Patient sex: F
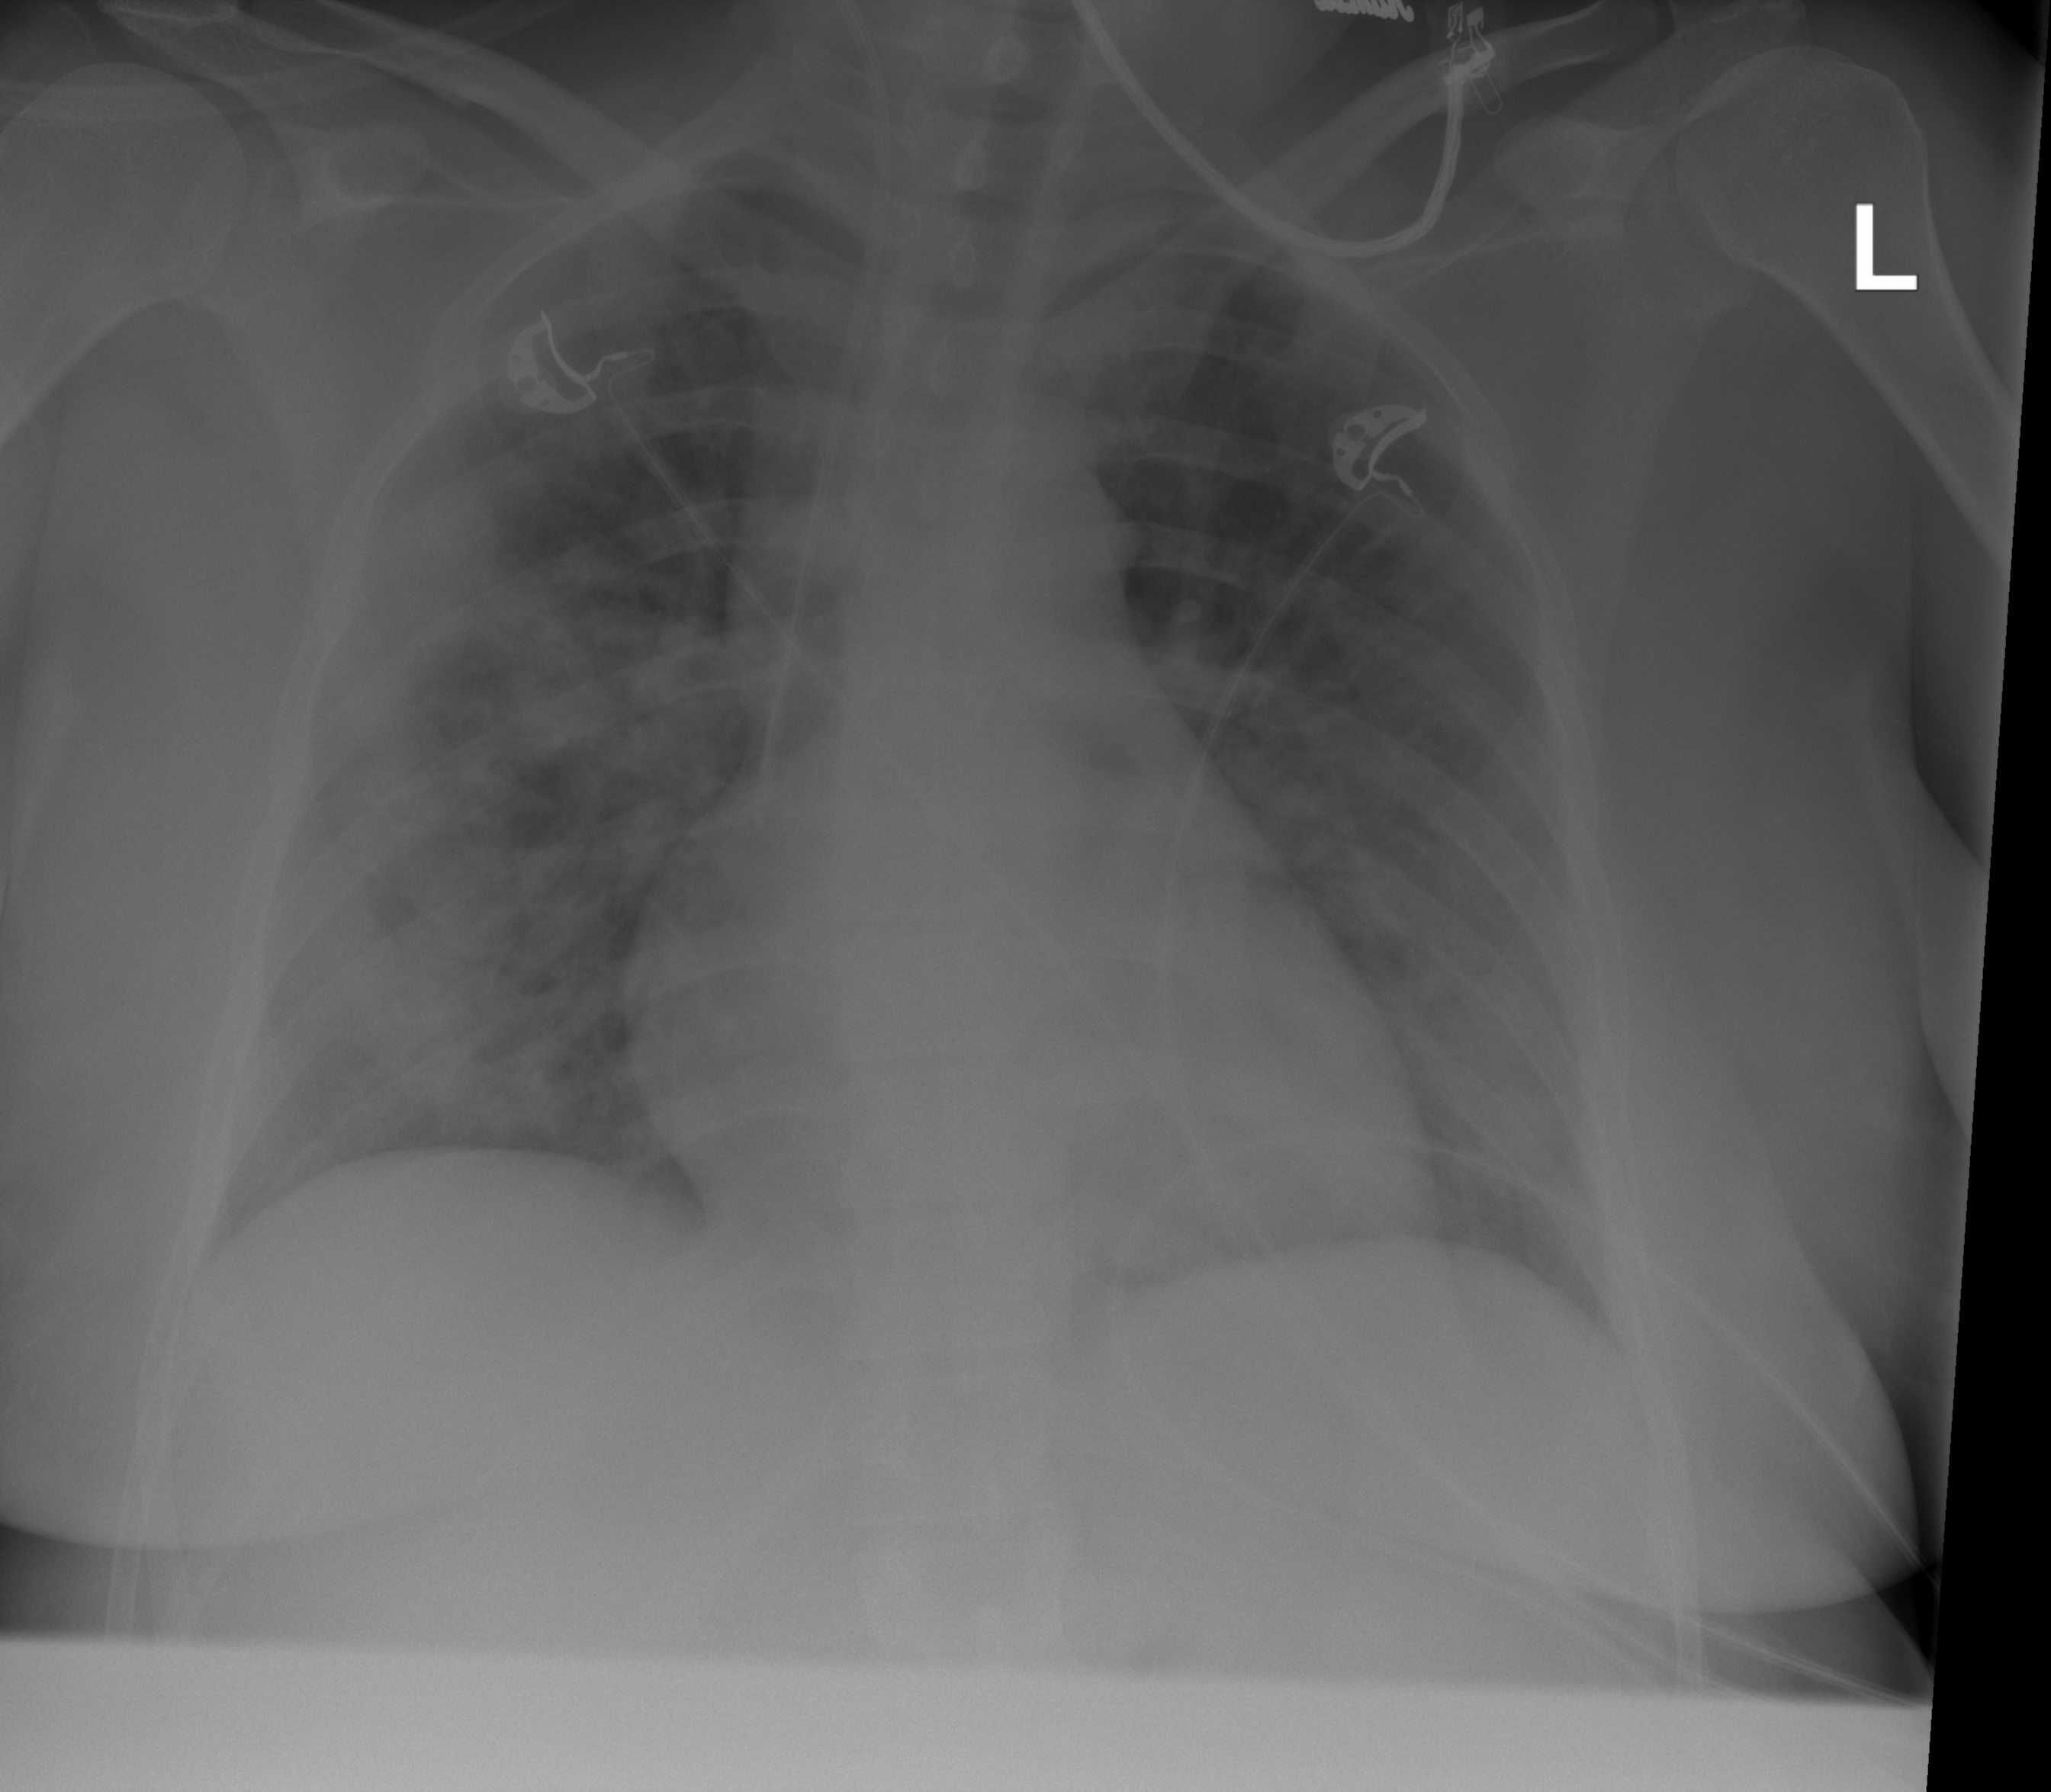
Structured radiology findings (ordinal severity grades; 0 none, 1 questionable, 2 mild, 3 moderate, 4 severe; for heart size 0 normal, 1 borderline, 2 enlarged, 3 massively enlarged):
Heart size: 0
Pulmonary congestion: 0
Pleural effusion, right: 0
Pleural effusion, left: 0
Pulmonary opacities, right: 4
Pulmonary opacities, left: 3
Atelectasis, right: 4
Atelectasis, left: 3